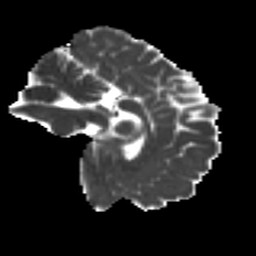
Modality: MD
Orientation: sagittal
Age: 21
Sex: female
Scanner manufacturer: ge
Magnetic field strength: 3 T
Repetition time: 7.8 s
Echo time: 0.0606 s